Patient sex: F
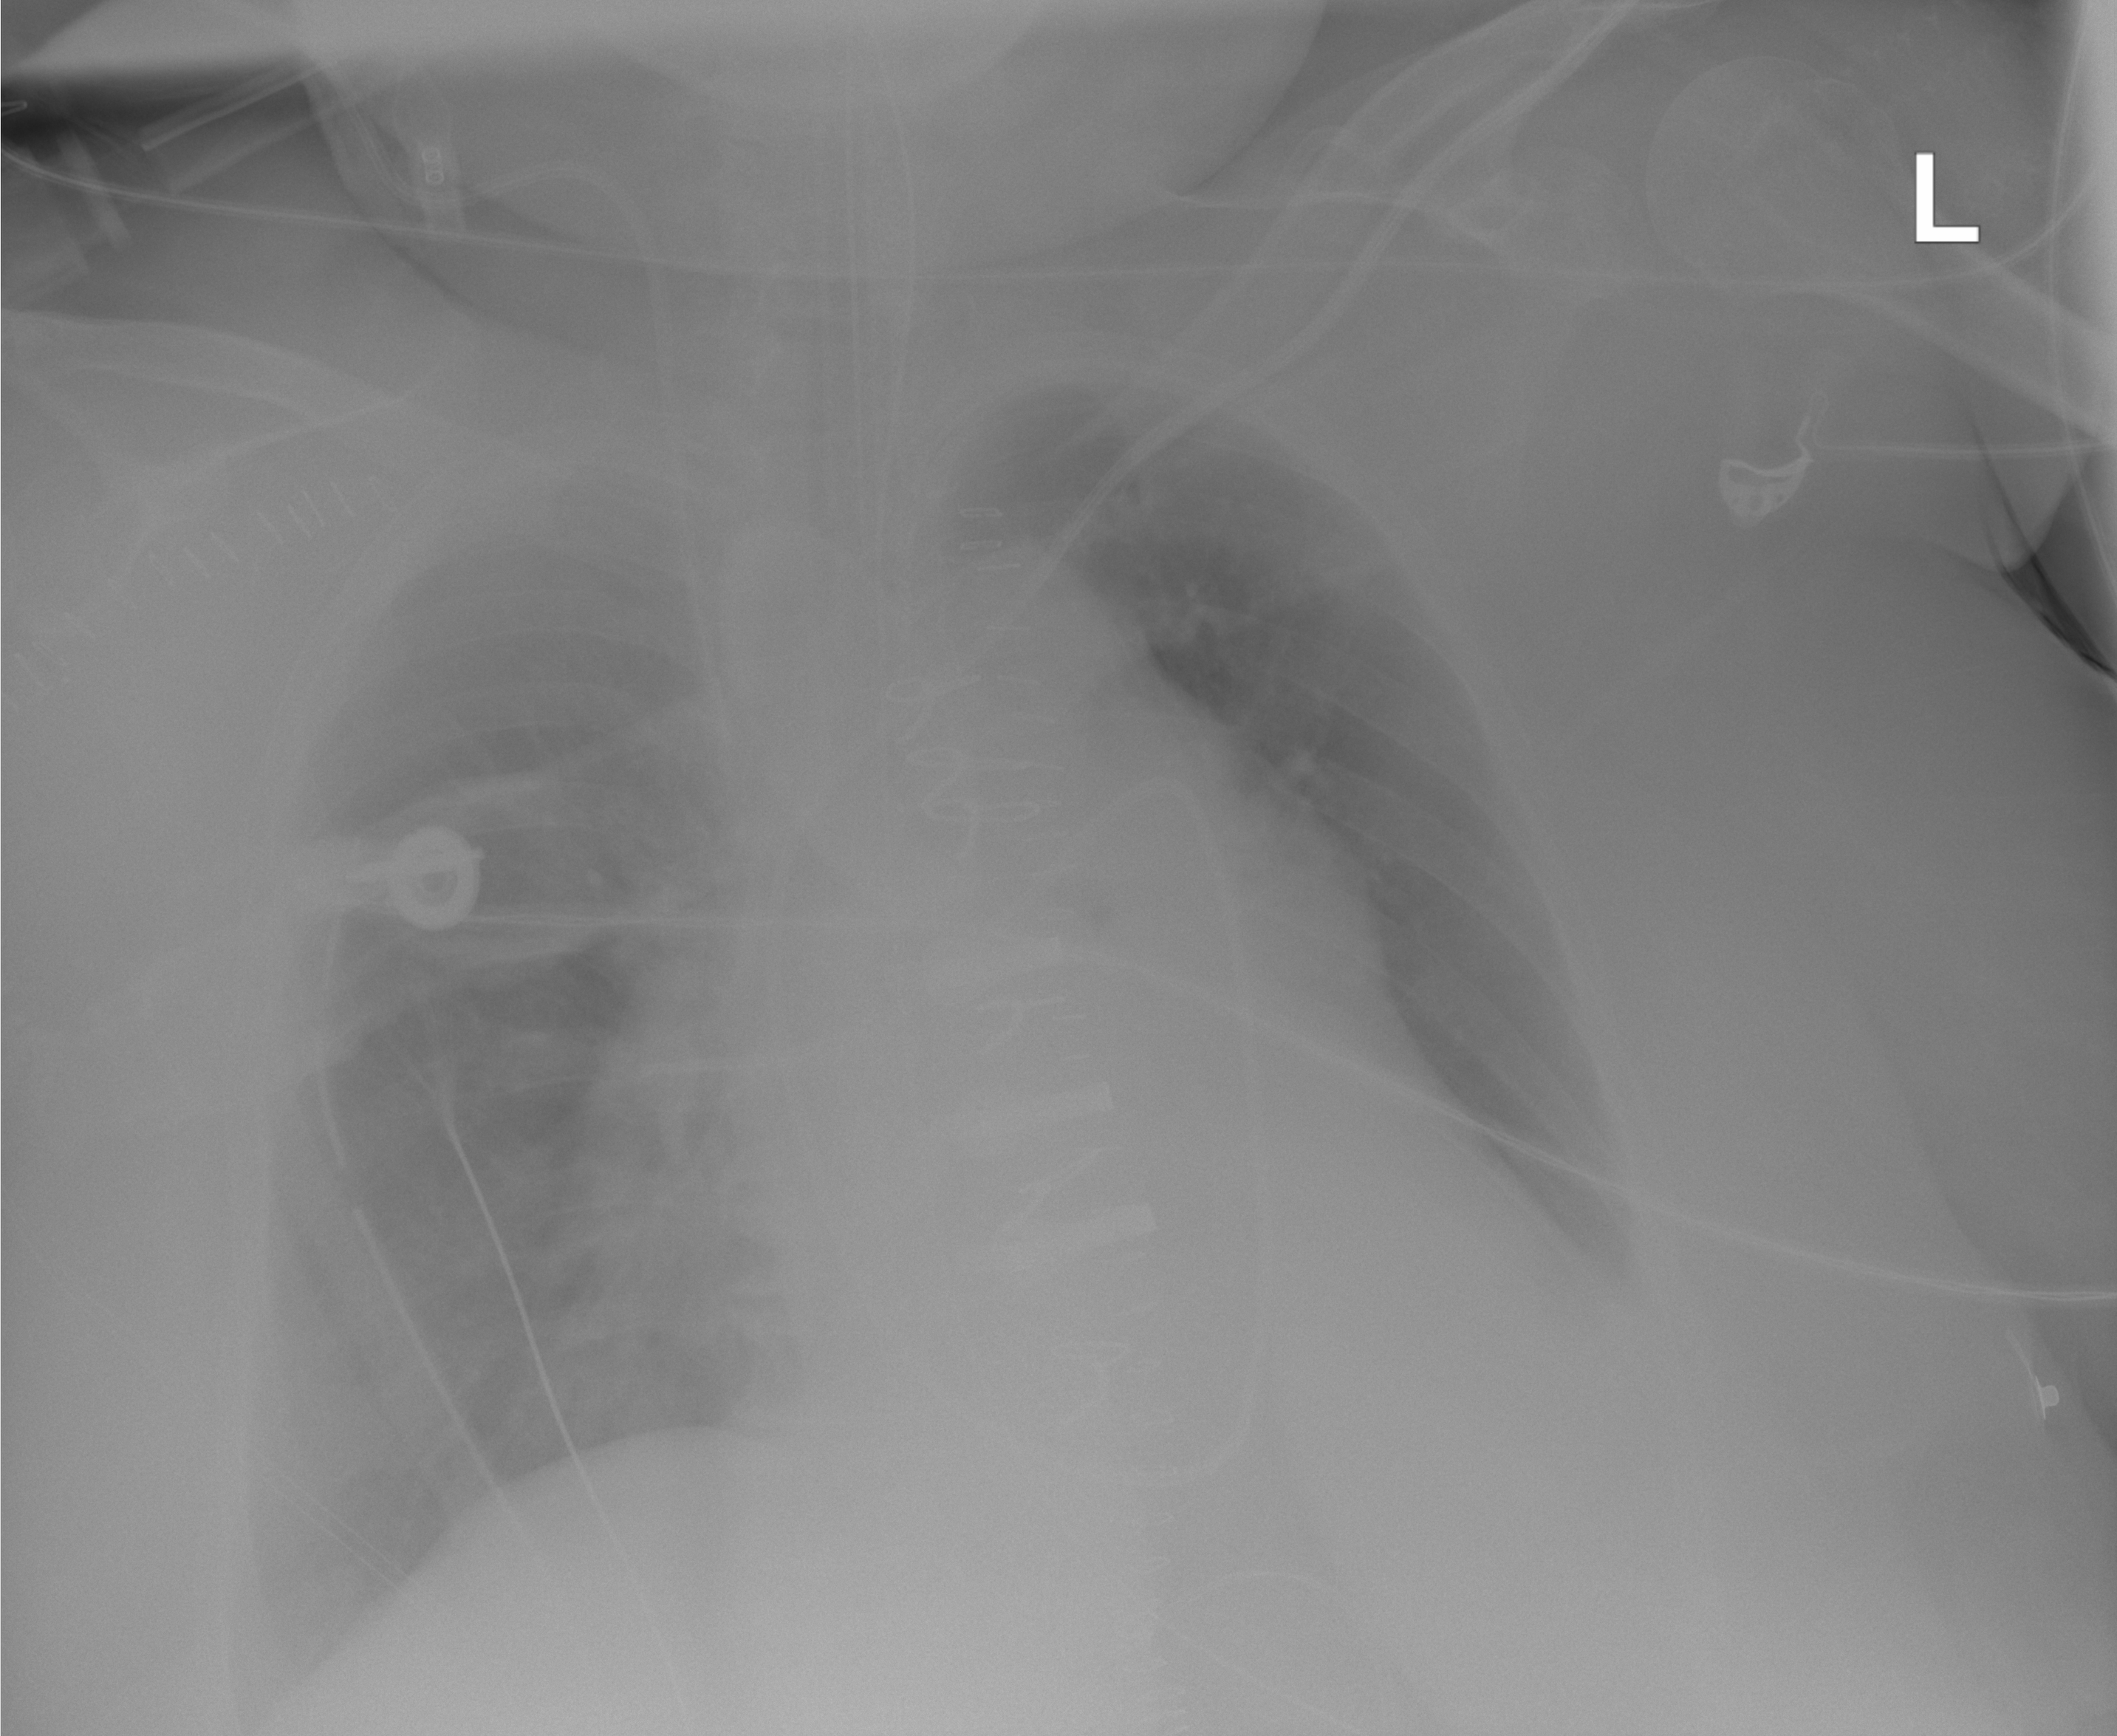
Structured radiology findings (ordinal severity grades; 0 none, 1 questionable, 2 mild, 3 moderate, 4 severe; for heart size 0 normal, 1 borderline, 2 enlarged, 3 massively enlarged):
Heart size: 2
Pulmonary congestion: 0
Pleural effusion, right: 0
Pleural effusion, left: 1
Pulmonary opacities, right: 2
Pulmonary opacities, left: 0
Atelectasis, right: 2
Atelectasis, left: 2